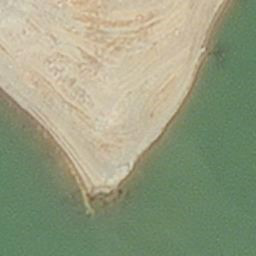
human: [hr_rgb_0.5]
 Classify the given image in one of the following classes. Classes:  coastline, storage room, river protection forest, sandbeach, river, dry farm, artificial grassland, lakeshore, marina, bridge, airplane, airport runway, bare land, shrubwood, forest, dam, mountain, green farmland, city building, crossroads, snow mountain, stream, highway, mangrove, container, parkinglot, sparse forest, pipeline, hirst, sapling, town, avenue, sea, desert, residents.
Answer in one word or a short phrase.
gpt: hirst